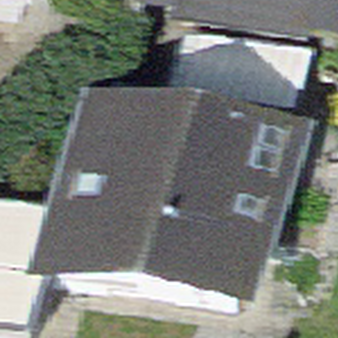
Label: other